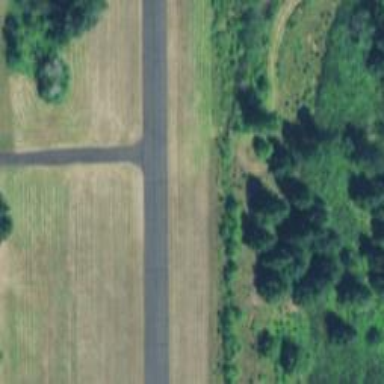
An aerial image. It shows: Runway surface made of asphalt at airport.